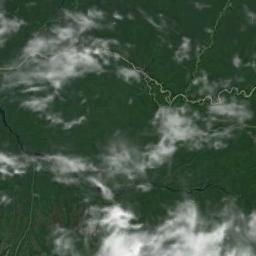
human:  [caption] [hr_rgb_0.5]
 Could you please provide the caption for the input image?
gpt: A white cloud floats above the forest and river .

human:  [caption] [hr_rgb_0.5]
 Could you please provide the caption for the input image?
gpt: Sparse white clouds on green earth .

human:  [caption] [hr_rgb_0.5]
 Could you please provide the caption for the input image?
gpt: The stratocumulus are located above the land covered by dense vegetation and some roads go through the land .

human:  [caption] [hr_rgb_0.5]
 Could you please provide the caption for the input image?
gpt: The white cloud is above green land .

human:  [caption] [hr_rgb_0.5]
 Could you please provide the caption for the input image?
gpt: There are many gauzy clouds over a green land .